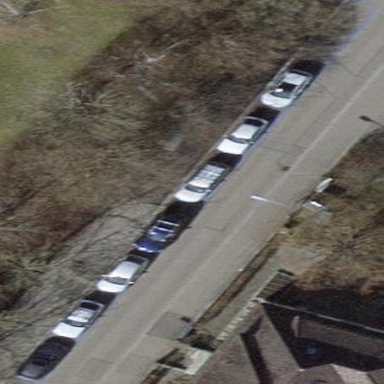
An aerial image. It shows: Parking lane.